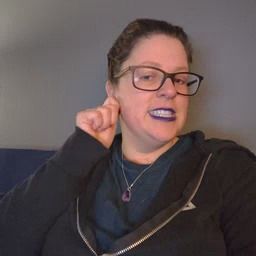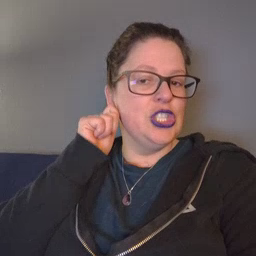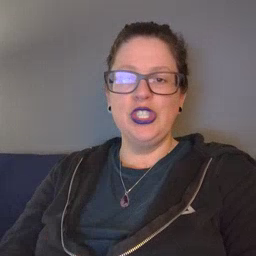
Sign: ear